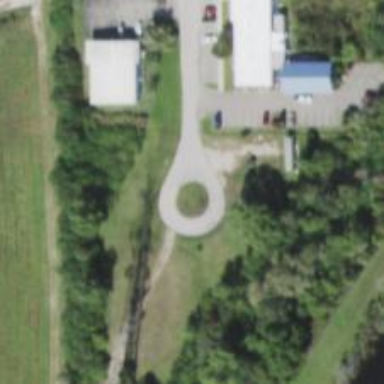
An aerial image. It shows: Turning loop on the road.